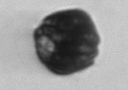
Label: Scrippsiella